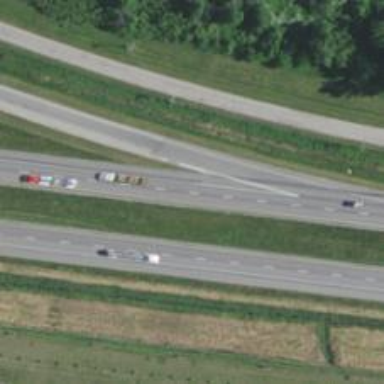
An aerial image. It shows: This image shows trunk highway that functions as expressway.